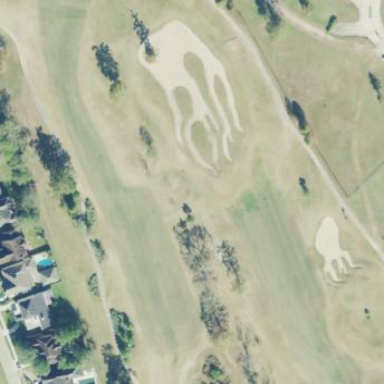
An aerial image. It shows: Golf bunker filled with natural sand.